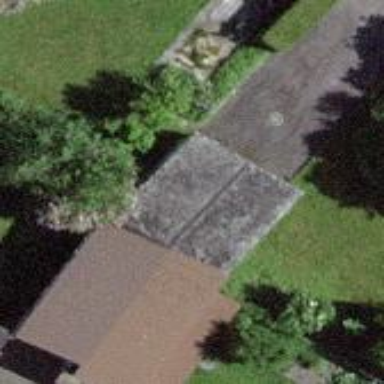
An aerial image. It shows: Garage.